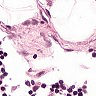
Metastatic tissue present: no